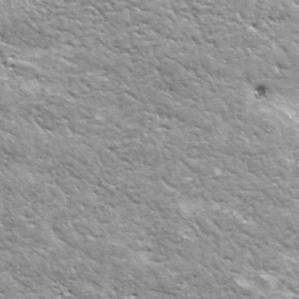
Label: frost